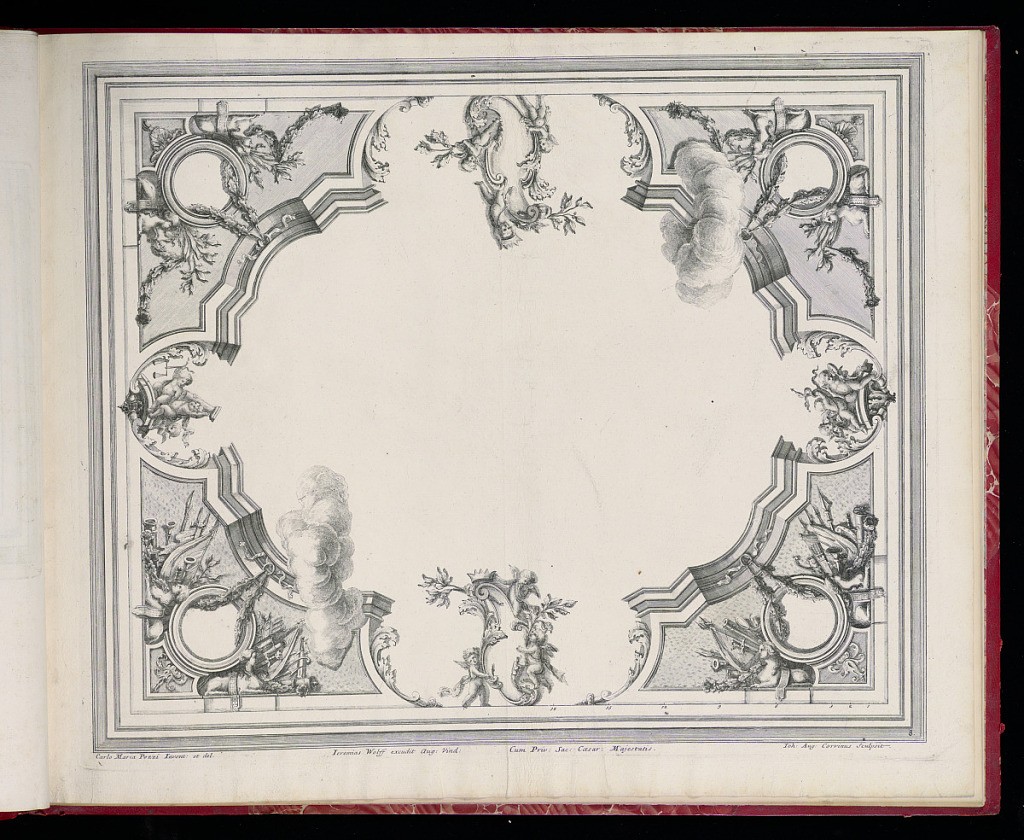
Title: Ceiling Design
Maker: Carlo Maria Pozzi
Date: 1708
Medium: Engraving on laid paper
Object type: Bound print
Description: Design for a ceiling with stucco molding forming a quatrefoil around the center. The corners of the ceiling have carved circles with garlands piercing them, and with sphinxes and trophies surrounding them. Two sides within the quatrefoil form have cartouches held by winged putti; the other two sides have putti holding columns and scales, and putti holding snakes and mirrors. The plate is signed and numbered.